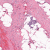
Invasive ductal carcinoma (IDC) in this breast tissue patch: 0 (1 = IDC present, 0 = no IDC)